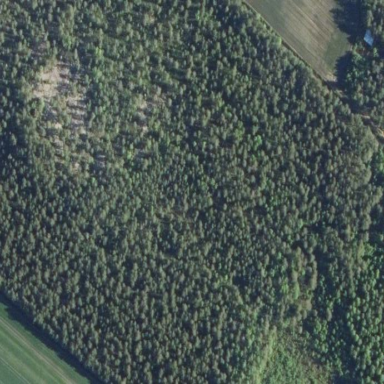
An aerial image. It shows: Forest with needle-leaved trees.